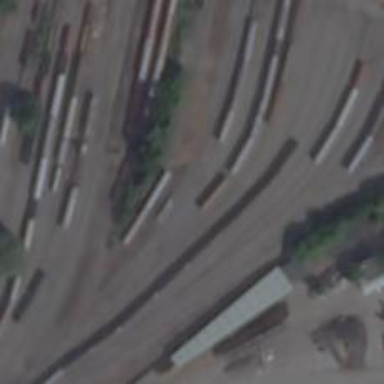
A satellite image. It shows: Yard meant for services.